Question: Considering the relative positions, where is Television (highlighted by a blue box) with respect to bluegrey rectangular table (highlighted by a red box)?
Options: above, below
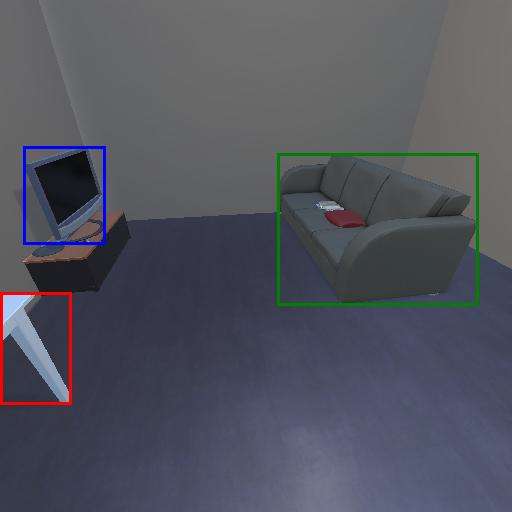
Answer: above